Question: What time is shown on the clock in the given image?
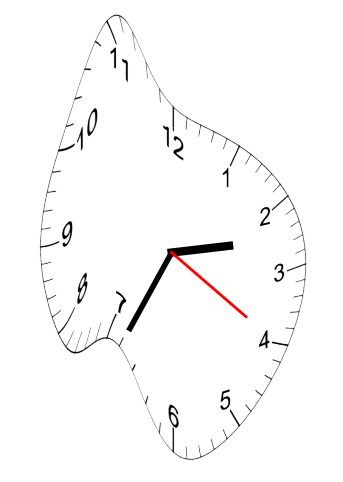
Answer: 02:34:20